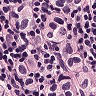
Metastatic tissue present: yes